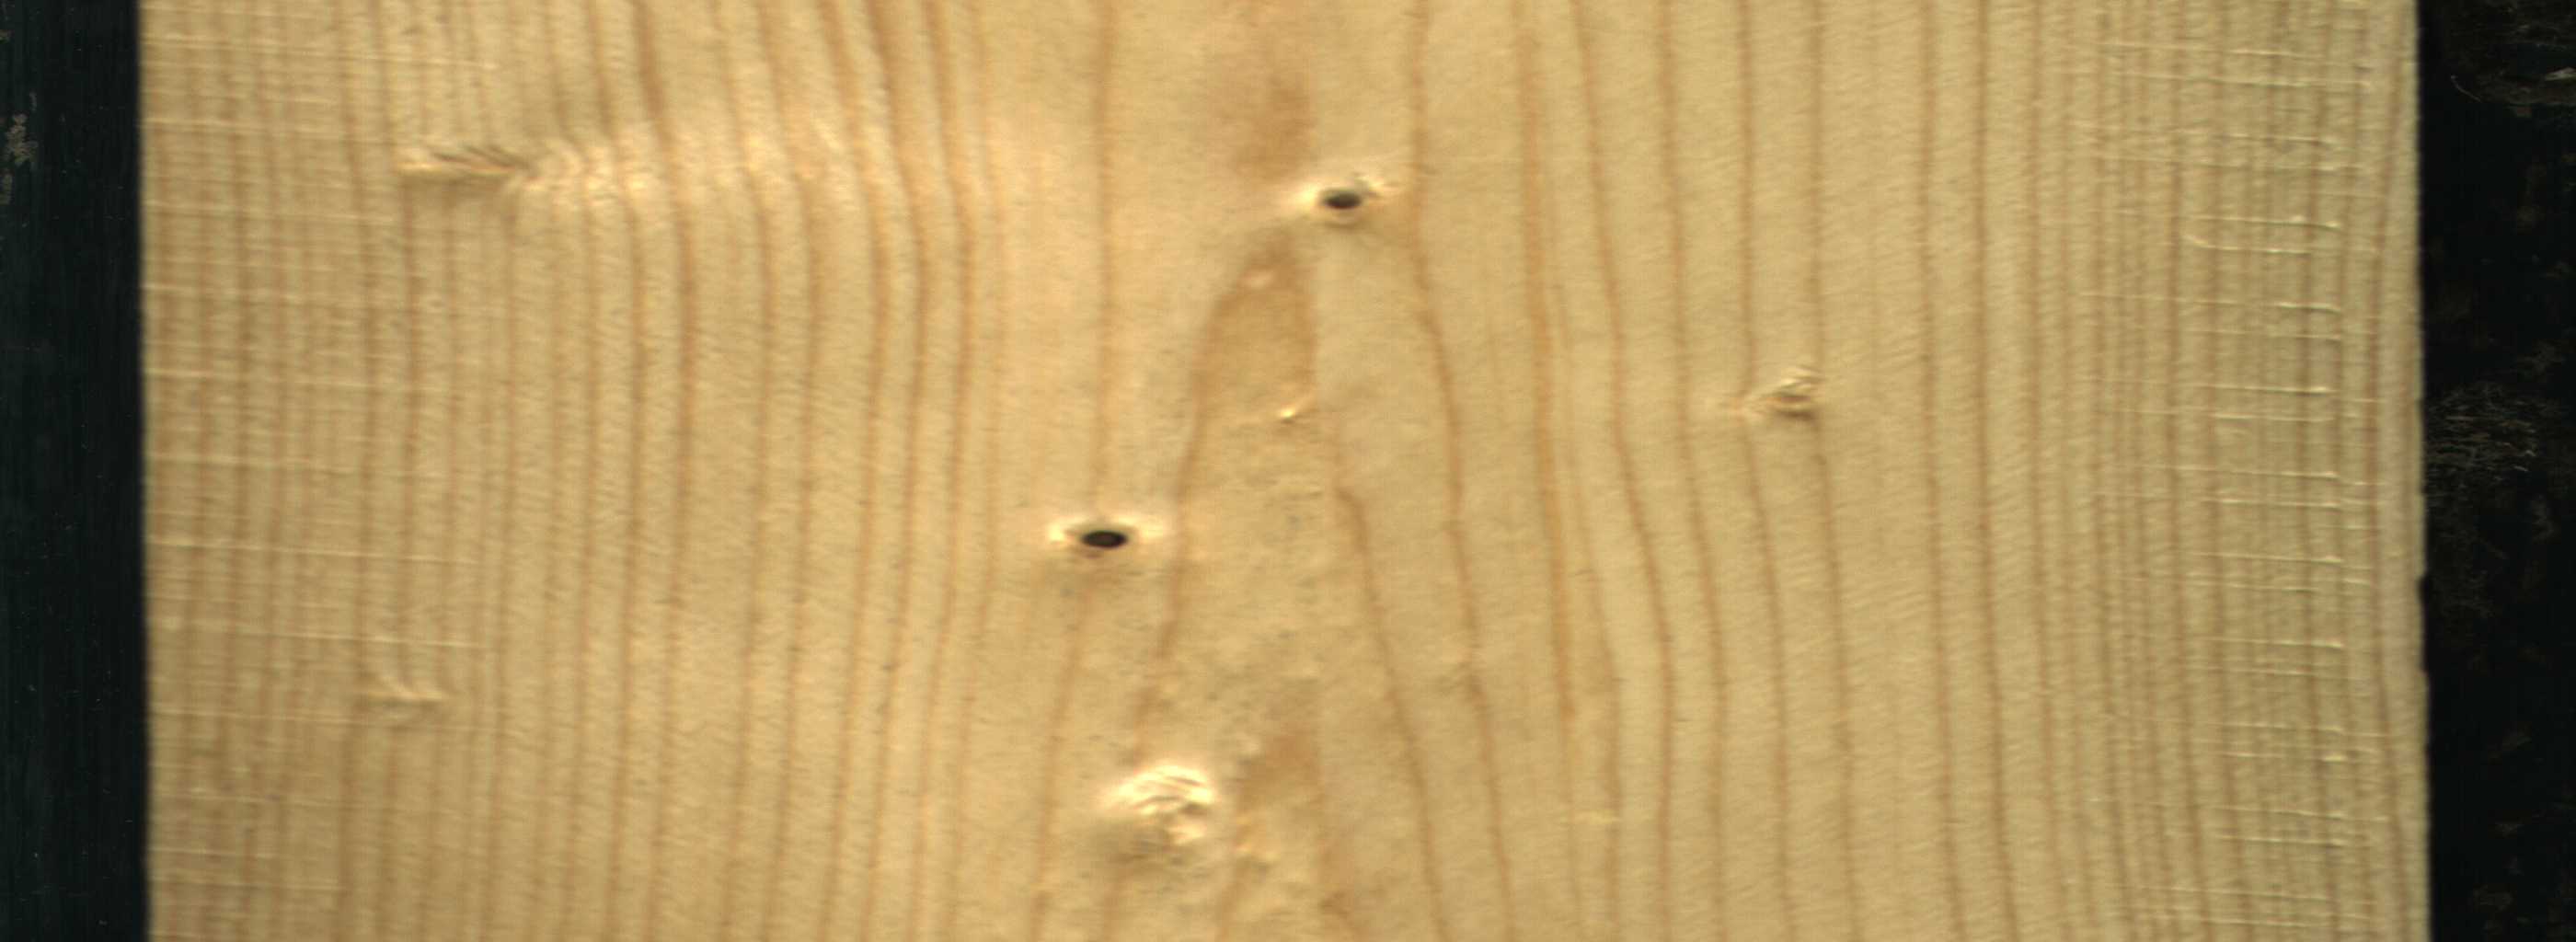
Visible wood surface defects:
Dead_Knot
Dead_Knot